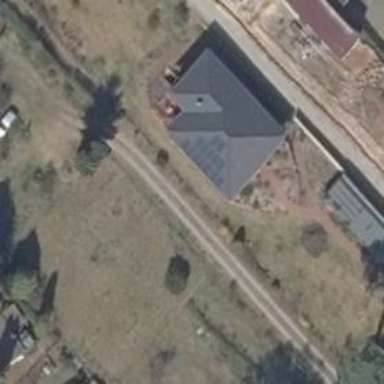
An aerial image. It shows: Building with hipped roof.